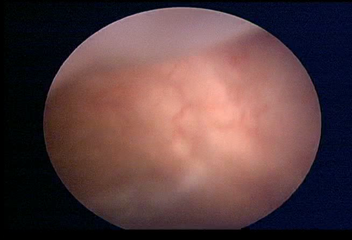
Modality: WLC
Class: Normal mucosa
Bladder cancer association: No